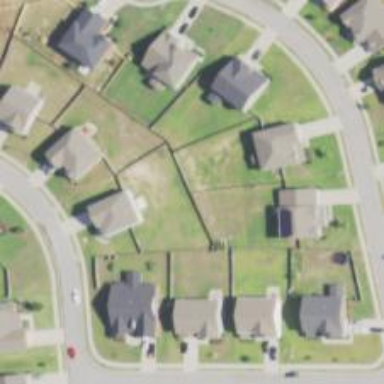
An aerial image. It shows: Neighborhood.